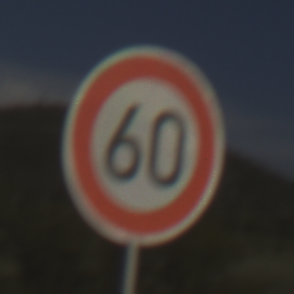
Verkehrszeichen: Geschwindigkeit60
Umgebung: Outdoor, RoadRail
Tageszeit: MorningAfternoon
Wetter: PartlyCloudy
Licht: Natural
Jahreszeit: NotSpecified
Kontrast: HighContrast